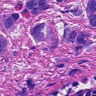
Metastatic tissue present: yes